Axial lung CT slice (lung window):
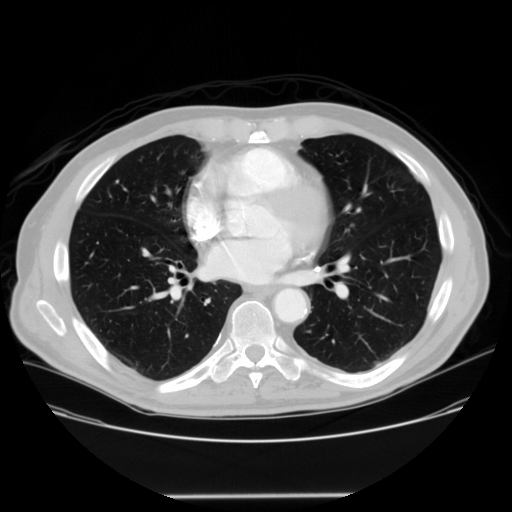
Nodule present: yes
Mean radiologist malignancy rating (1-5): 1